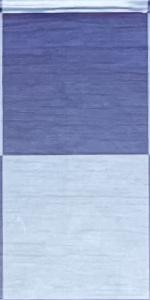
Label: Empty